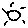
Label: sun